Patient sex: M
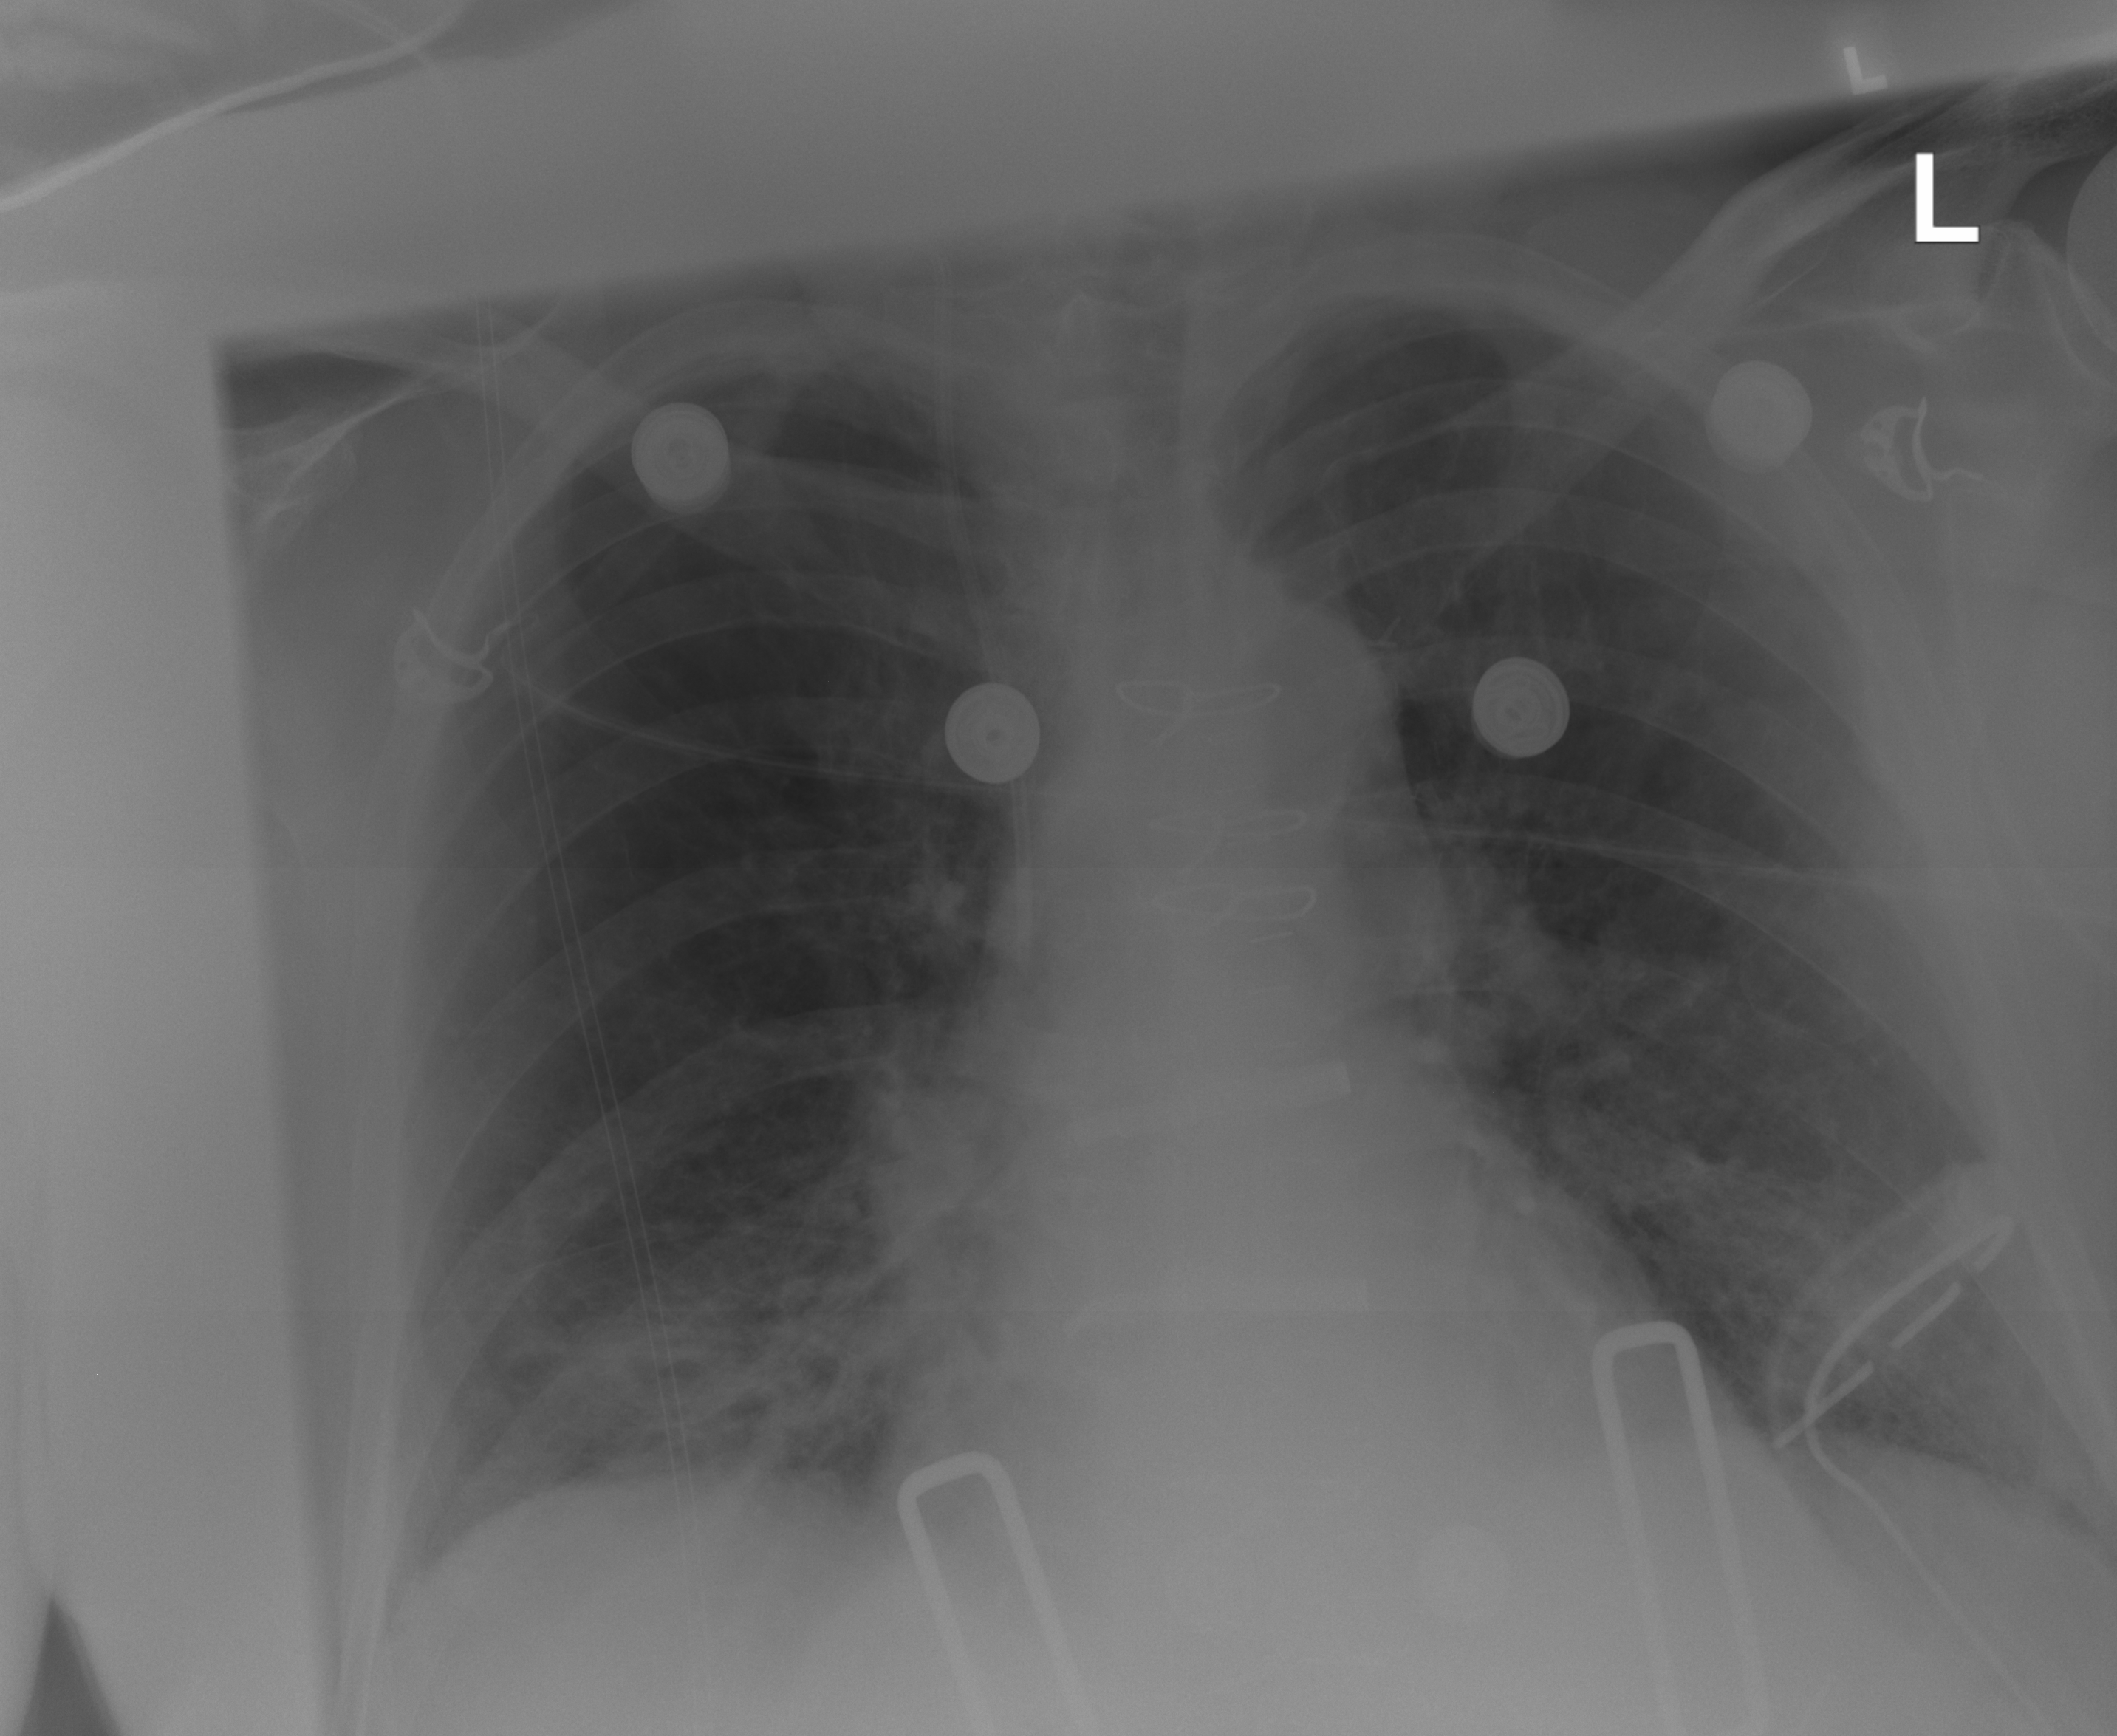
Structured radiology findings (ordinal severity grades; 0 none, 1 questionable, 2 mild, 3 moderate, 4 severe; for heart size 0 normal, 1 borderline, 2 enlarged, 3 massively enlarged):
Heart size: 0
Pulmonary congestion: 0
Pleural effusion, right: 0
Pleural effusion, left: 0
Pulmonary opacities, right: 1
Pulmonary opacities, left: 1
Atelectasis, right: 1
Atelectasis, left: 2